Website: walmart
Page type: payment
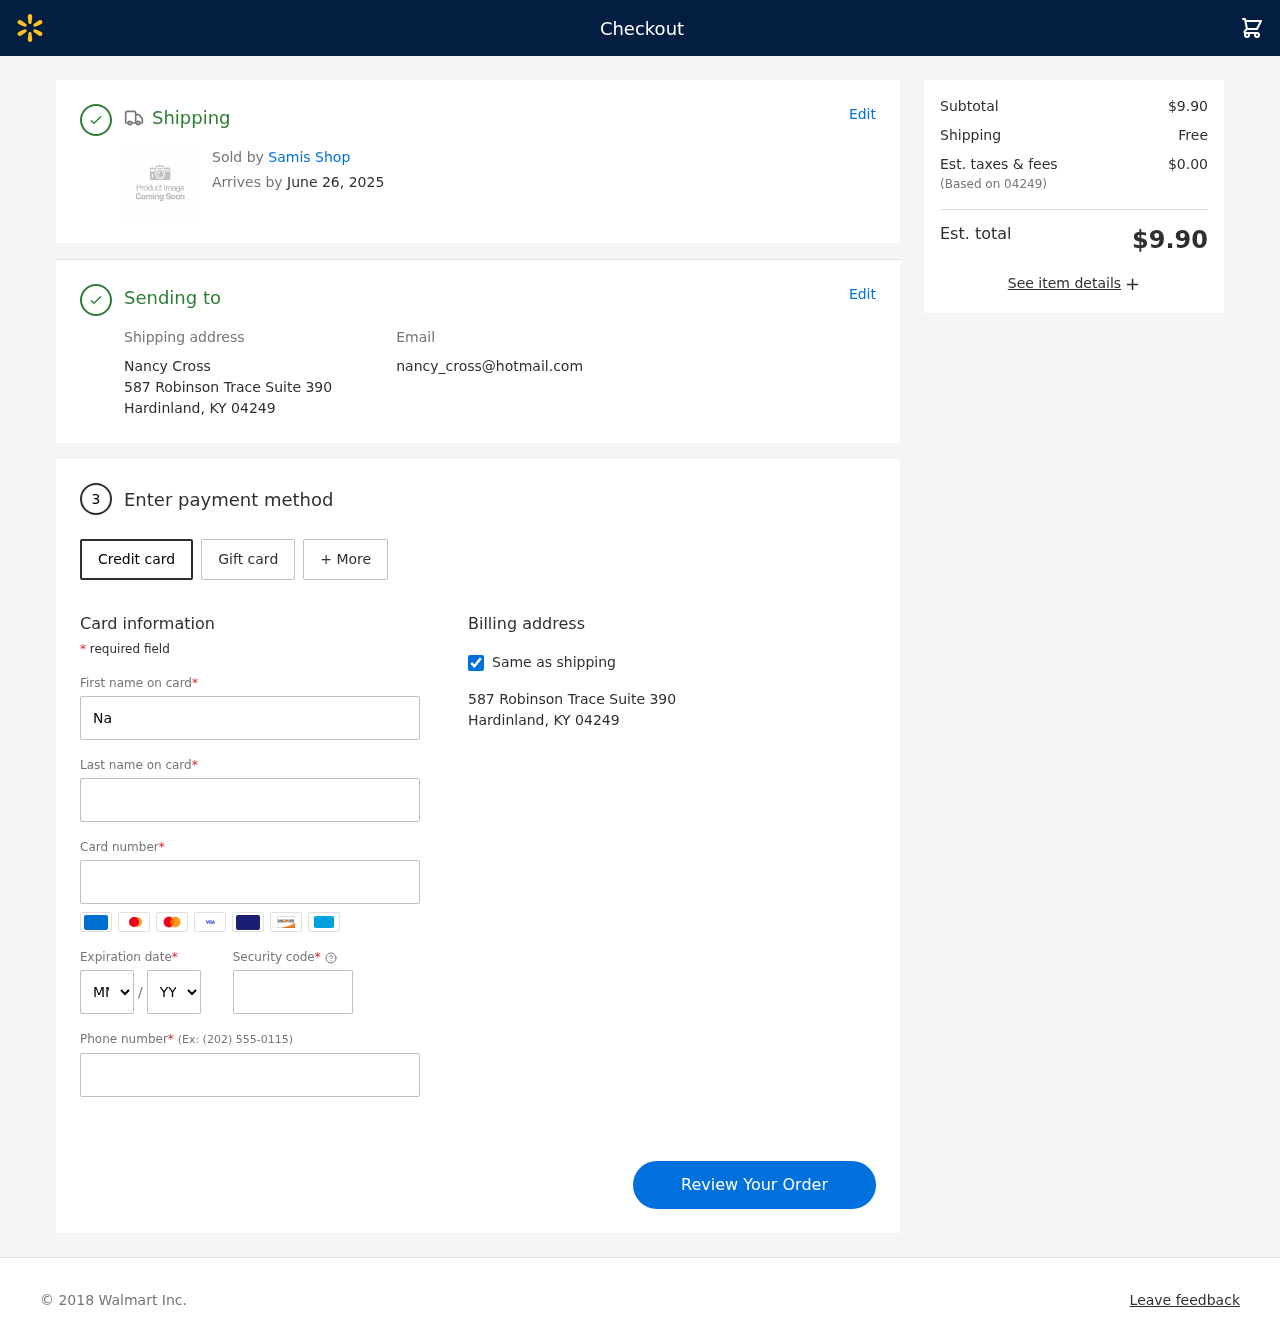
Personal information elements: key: PII_CARD_CVV
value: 900
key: PII_CARD_EXPIRY_MONTH
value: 12
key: PII_CARD_EXPIRY_YEAR
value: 29
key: PII_CARD_NUMBER
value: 6530 5272 9190 6376
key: PII_CITY_STATE_ZIP
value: Hardinland, KY 04249
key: PII_EMAIL
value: nancy_cross@hotmail.com
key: PII_FIRSTNAME
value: Nancy
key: PII_FULLNAME
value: Nancy Cross
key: PII_LASTNAME
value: Cross
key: PII_PHONE
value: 6425970256
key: PII_POSTCODE
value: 04249
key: PII_STREET
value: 587 Robinson Trace Suite 390
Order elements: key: ORDER_DELIVERY_DATE
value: June 26, 2025
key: ORDER_SUBTOTAL
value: $9.90
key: ORDER_SHIPPING_COST
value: Free
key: ORDER_TAX
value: $0.00
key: ORDER_TOTAL
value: $9.90